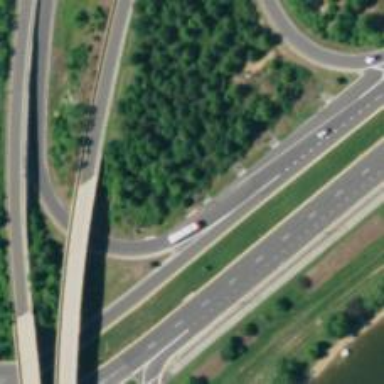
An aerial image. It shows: Motorway junction.